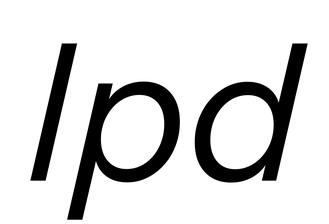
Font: InstrumentSans-Italic_Italic